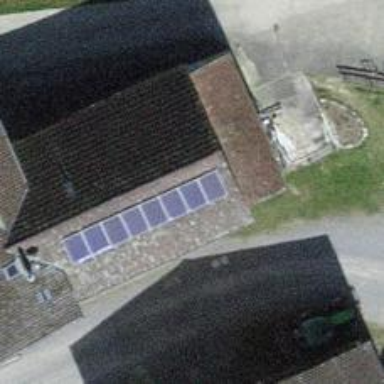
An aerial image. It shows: Solar power generator with photovoltaic panels.